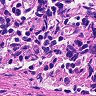
Metastatic tissue present: no